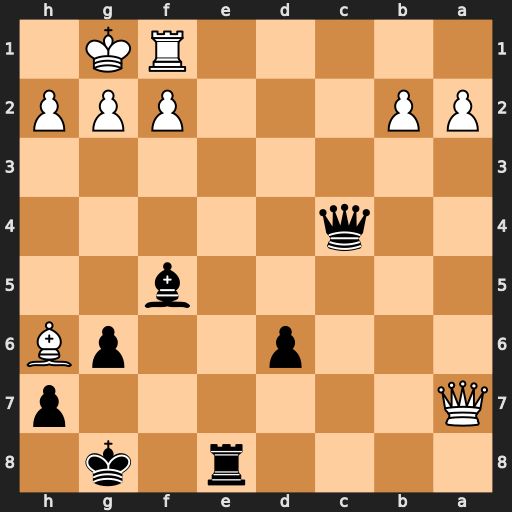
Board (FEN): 4r1k1/Q6p/3p2pB/5b2/2q5/8/PP3PPP/5RK1
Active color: b
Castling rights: -
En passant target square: -
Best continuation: Qxf1+ Kxf1 Bd3+ Kg1 Re1#